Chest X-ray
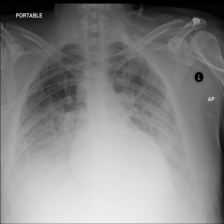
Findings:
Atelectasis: negative
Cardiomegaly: positive
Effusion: positive
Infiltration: negative
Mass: negative
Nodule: negative
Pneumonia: negative
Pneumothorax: negative
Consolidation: negative
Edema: negative
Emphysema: negative
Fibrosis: negative
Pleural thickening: negative
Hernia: negative